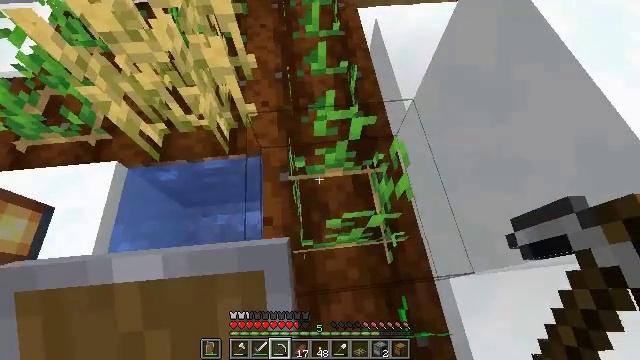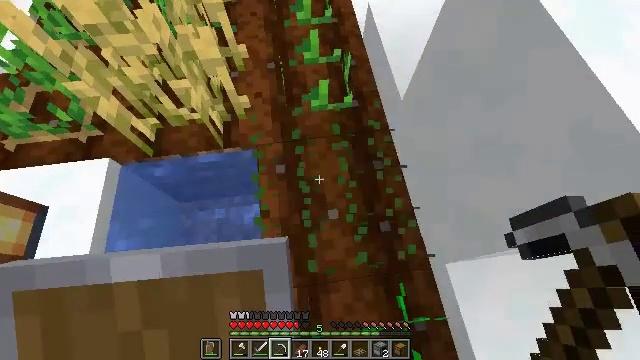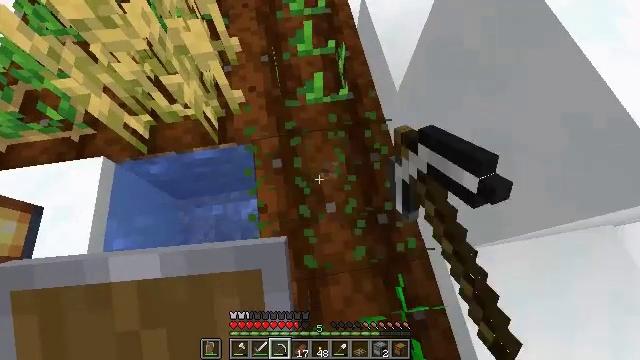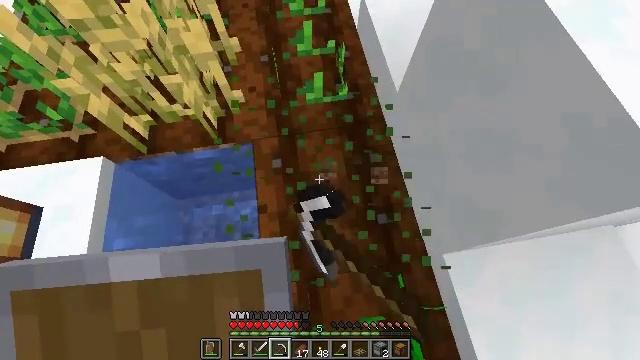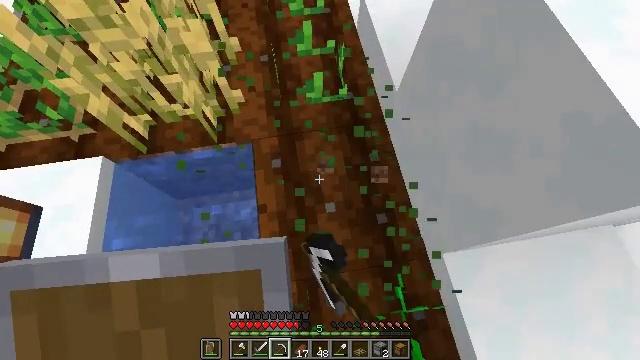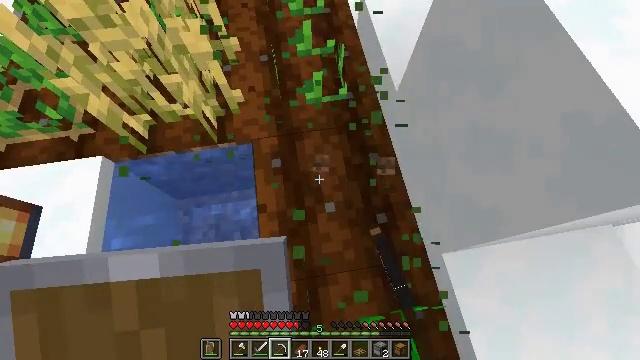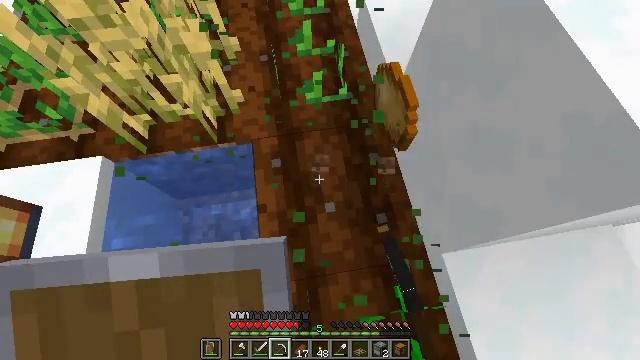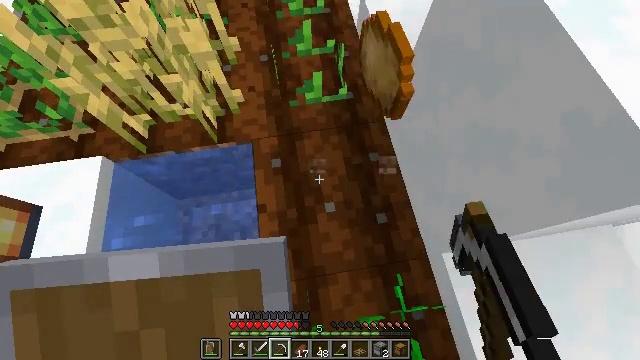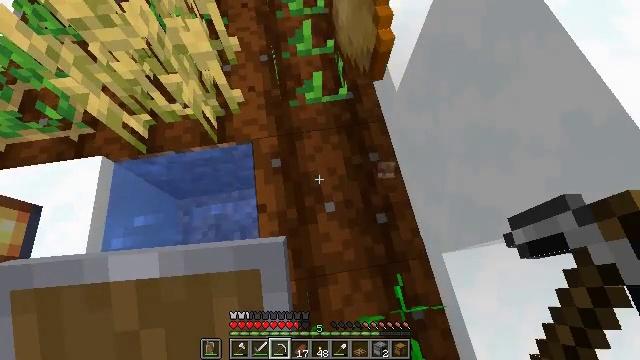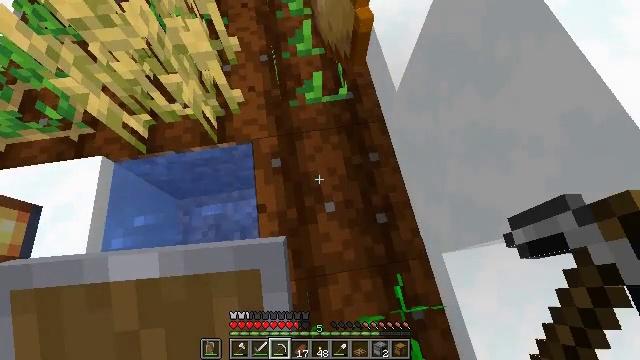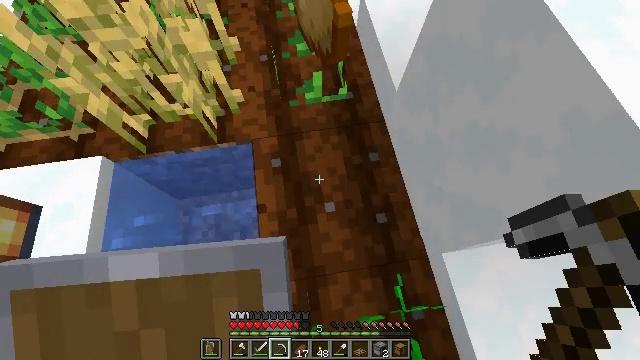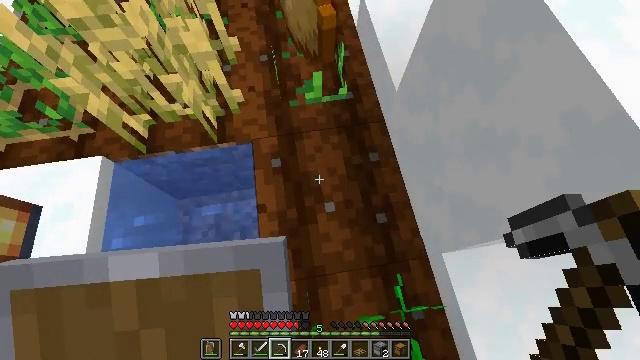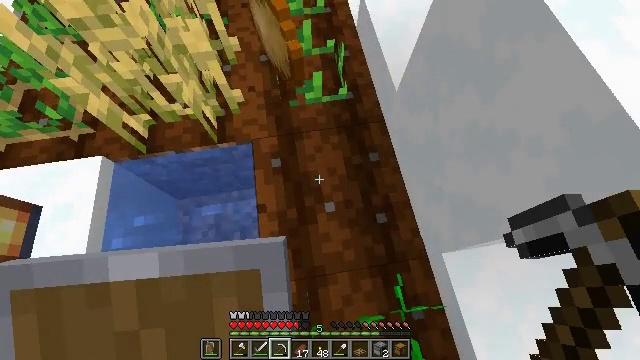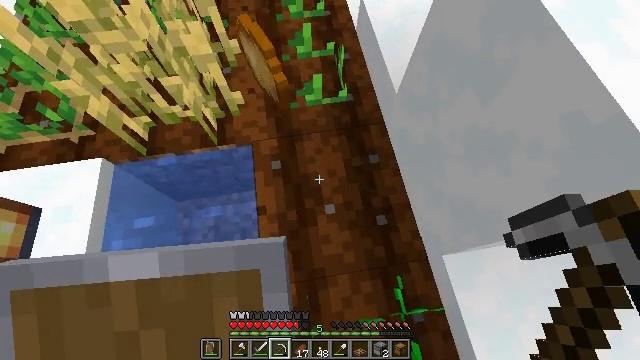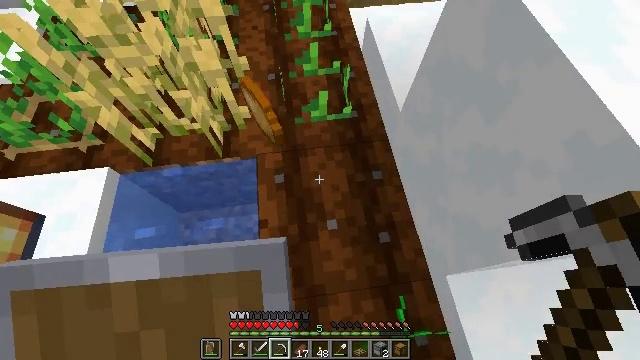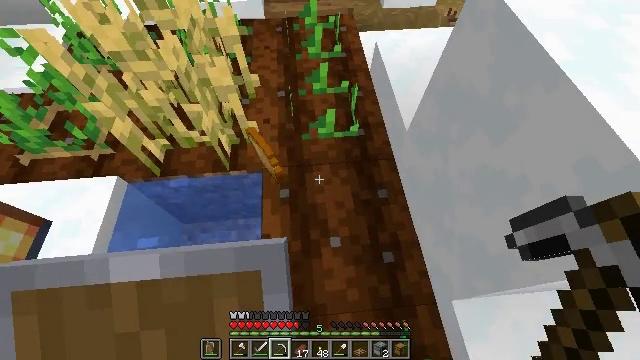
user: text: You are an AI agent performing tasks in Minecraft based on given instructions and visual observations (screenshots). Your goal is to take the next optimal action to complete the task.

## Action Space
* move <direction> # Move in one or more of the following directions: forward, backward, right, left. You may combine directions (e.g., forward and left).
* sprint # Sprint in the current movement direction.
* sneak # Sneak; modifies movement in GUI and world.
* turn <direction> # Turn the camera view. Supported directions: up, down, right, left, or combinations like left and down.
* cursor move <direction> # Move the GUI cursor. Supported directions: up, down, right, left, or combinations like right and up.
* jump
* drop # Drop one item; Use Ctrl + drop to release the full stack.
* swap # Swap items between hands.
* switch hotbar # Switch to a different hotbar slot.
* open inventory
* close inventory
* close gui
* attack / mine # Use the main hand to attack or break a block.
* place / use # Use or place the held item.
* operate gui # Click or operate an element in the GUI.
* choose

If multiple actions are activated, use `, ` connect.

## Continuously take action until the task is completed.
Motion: motion action
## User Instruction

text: Mine potatoes from the farmland.
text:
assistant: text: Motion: turn right and down, attack / mine
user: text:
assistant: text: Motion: turn right and down, attack / mine
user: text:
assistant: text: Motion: attack / mine
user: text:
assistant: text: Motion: no_op
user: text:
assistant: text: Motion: no_op
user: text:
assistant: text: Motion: no_op
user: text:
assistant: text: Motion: no_op
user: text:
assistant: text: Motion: no_op
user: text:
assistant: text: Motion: no_op
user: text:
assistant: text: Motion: no_op
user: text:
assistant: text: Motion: no_op
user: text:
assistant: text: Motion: no_op
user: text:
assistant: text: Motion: no_op
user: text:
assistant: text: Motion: turn left and up
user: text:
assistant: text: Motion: turn left and up
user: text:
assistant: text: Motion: turn left and up
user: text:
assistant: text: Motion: no_op
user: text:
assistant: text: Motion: move forward
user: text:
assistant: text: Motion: move forward
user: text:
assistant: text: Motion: move forward and move right
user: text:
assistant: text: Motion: move forward and move right, turn left
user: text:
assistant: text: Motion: move forward and move right
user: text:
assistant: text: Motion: move forward and move right, turn left
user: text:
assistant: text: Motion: move forward and move right, turn left
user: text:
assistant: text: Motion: move forward and move right, turn left
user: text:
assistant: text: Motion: move forward, turn left
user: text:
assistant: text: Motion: turn left
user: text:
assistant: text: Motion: turn left and up
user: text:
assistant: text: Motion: turn left
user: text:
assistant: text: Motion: attack / mine